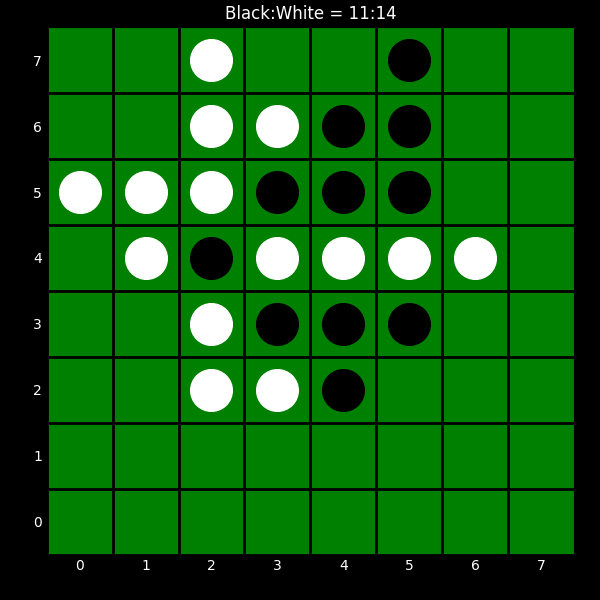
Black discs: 11
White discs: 14